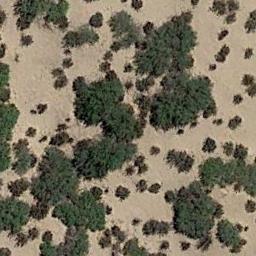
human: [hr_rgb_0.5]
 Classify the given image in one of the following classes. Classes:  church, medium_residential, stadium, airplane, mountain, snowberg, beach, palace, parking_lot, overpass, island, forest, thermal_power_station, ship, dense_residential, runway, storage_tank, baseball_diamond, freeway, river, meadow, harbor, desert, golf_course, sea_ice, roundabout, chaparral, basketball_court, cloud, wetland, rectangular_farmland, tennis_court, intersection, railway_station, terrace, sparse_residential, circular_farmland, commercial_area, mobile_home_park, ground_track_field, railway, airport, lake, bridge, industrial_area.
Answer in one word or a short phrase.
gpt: chaparral